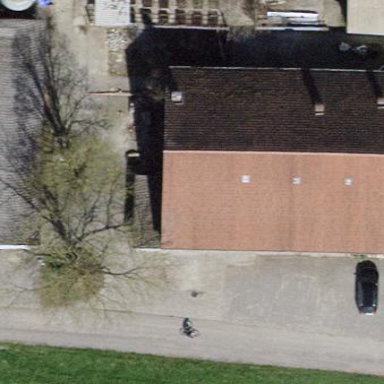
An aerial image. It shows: Farm auxiliary building.